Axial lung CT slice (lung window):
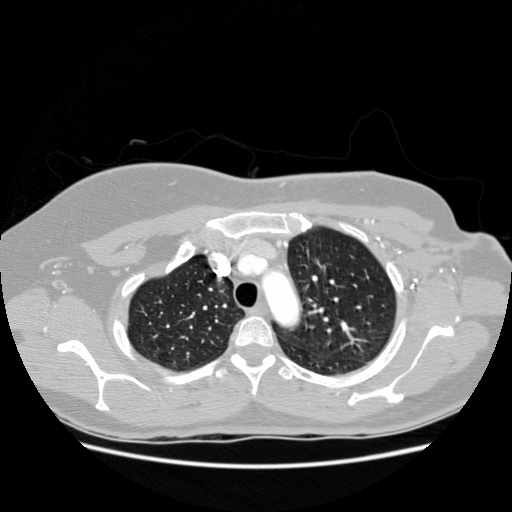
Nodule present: no